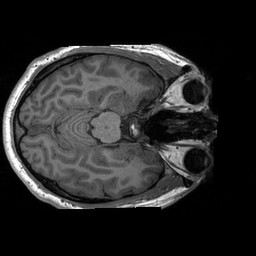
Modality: T1w
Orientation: axial
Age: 30
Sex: male
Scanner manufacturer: siemens
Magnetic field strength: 3 T
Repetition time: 2.3 s
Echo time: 0.00233 s